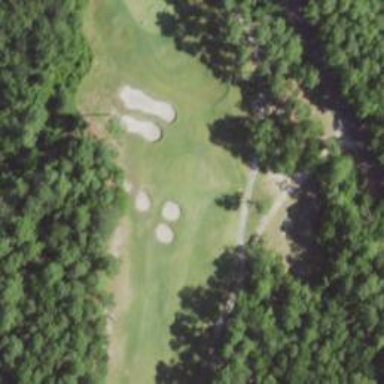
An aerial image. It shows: View of golf hole.